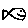
Label: fish